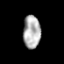
Tissue: prostate
Cell type: T cells
Senescence score: 0.2839
Nuclear area (px): 563
Mean DAPI intensity: 175.673